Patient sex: M
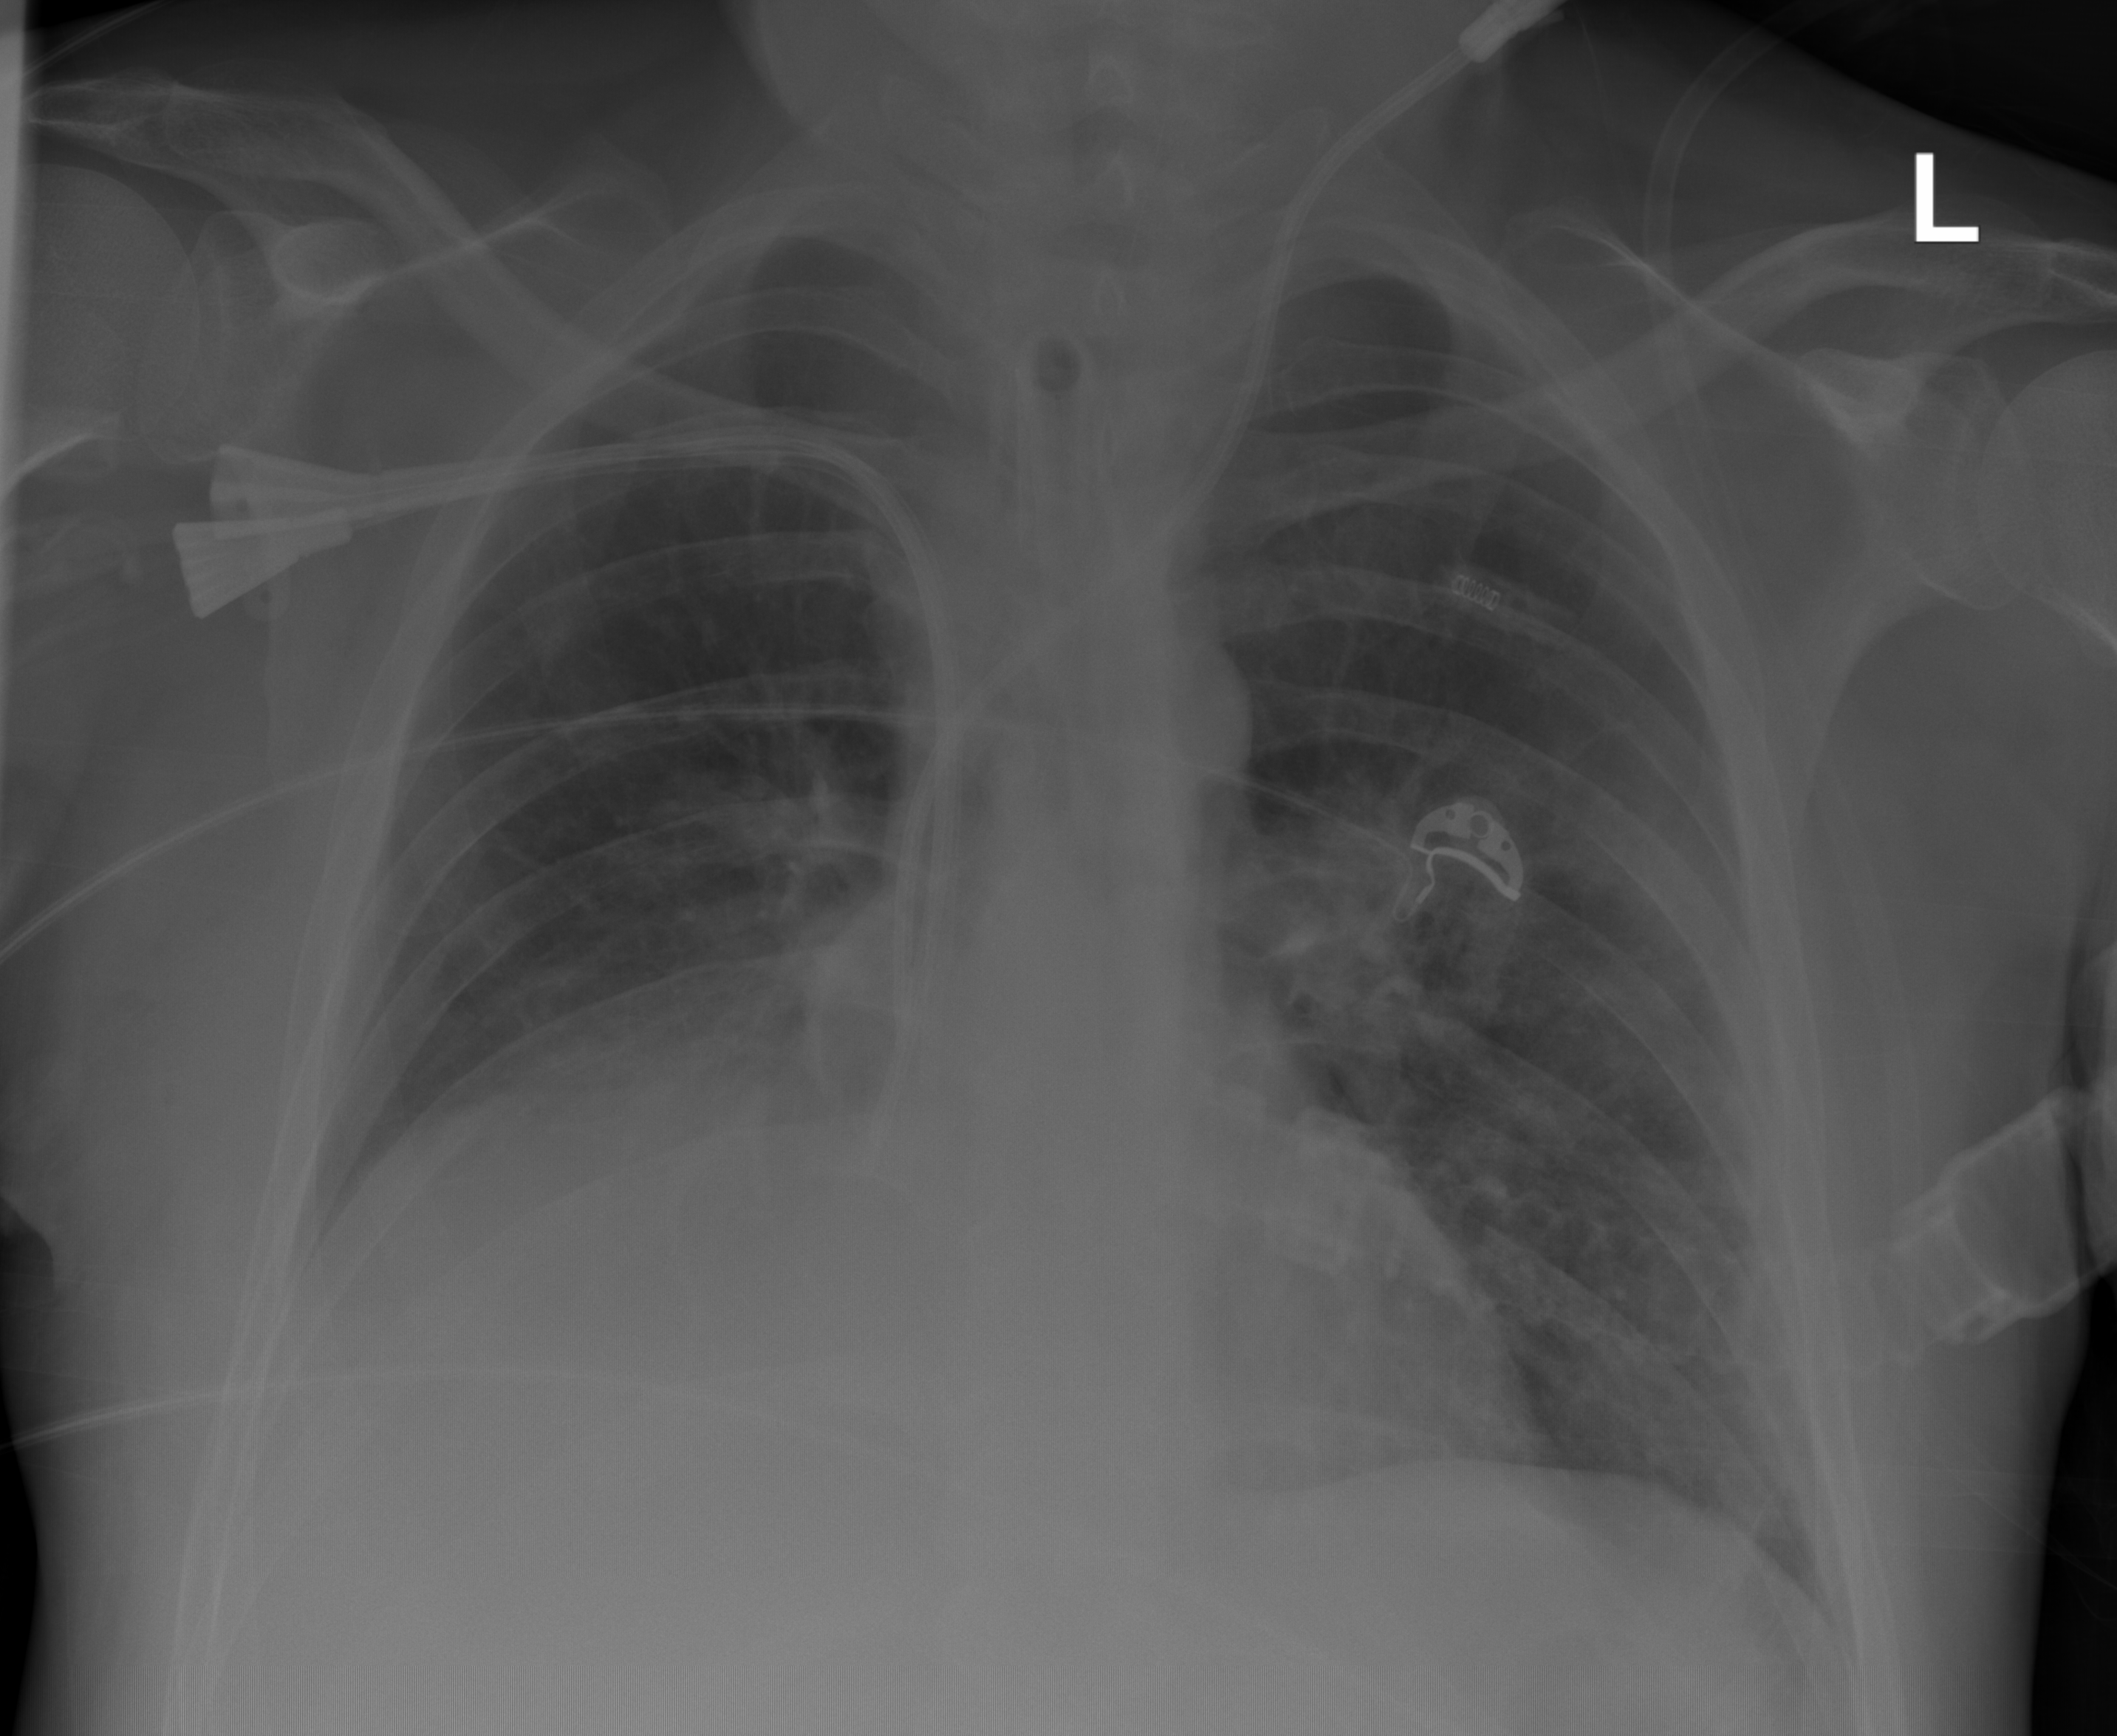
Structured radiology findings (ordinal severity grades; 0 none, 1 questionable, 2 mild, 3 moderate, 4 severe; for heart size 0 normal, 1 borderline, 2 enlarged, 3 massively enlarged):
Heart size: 0
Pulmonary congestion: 2
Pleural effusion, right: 0
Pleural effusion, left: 0
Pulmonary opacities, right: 0
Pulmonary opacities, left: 0
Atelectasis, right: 2
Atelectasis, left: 2